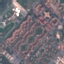
Land use / land cover class: Residential